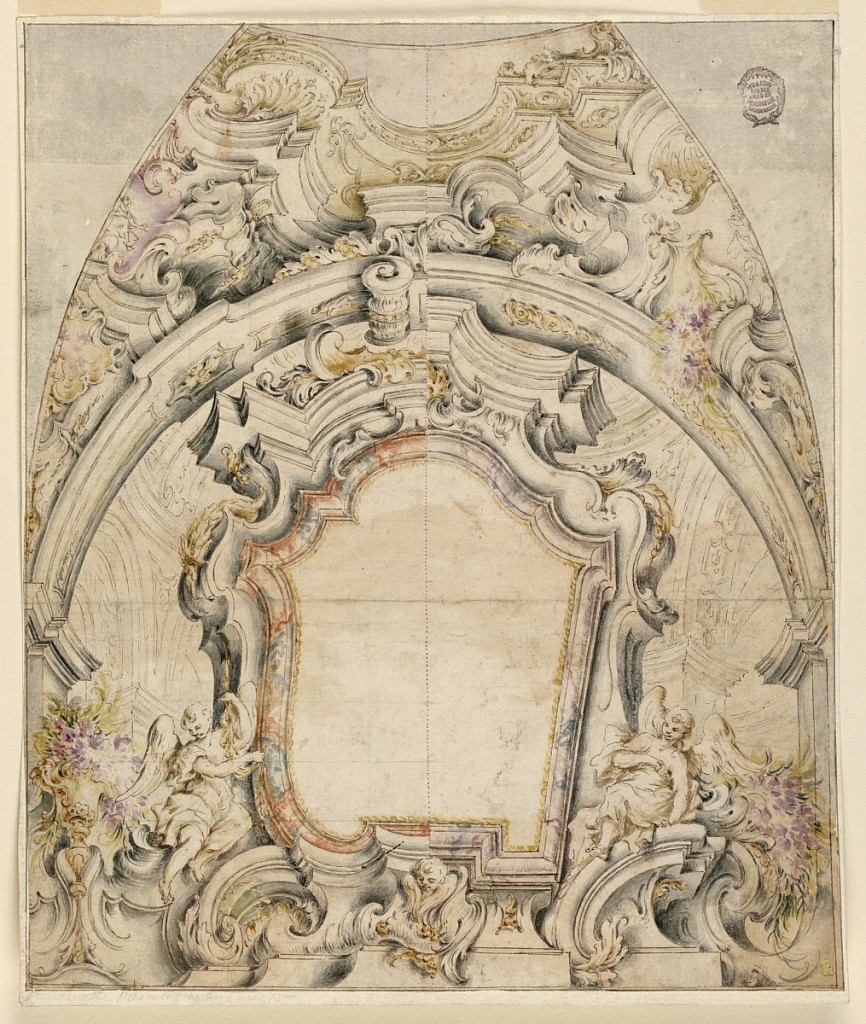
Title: Project for the Painted Decoration of a Dome
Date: ca. 1750
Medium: Black chalk, pen and ink, brush and watercolor on paper
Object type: Drawing
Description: View of vaulted halls through an arch in which a stand supports and backs a moulded frame, the bottom of which is flanked by angels seated upon a scroll and cornice respectively. A cherub is beneath the bottom of the frame in the dado. Over the arch are wedges and an entablature shown from the underside.